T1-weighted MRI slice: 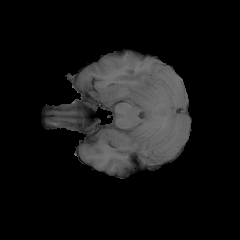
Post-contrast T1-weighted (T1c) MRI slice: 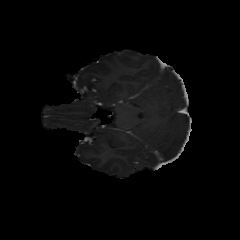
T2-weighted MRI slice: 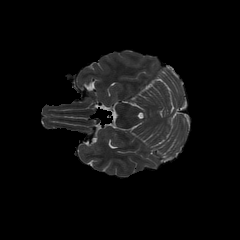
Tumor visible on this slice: no